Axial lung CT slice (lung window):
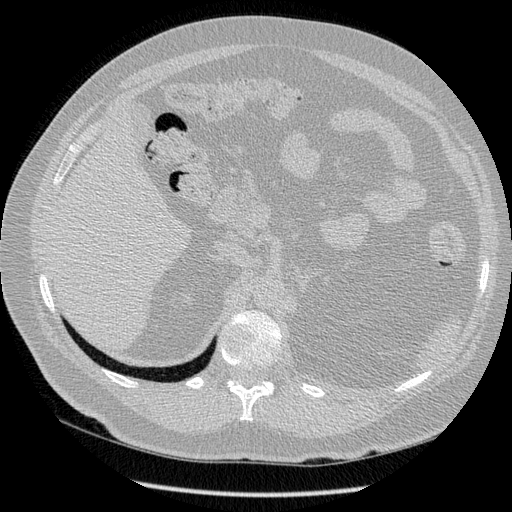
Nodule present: no